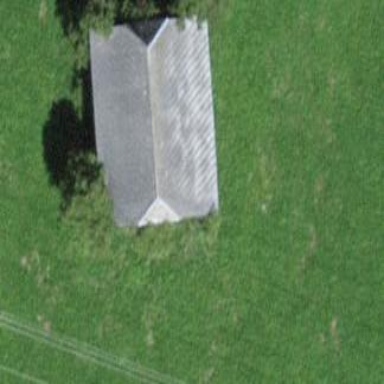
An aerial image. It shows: Shed.